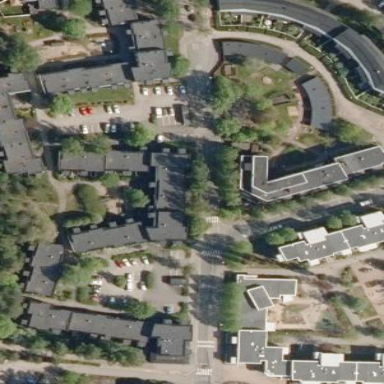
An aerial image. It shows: Unique apartment building with double saltbox roof shape.